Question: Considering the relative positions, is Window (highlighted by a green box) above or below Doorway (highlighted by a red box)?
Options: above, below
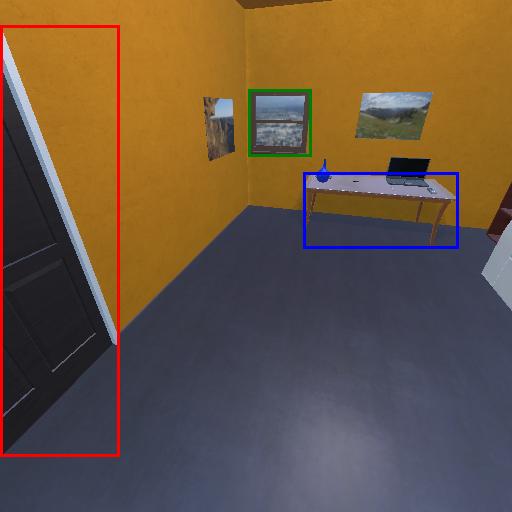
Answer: above